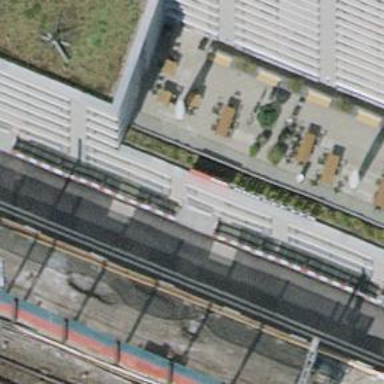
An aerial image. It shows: Part of building with flat grey roof. The building itself is also grey in color.